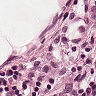
Metastatic tissue present: no